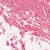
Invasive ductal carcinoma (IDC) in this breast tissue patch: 0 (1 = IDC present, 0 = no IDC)